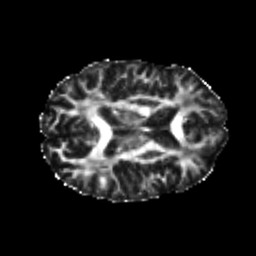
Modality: FA
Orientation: axial
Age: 23
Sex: female
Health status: healthy
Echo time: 0.074 s